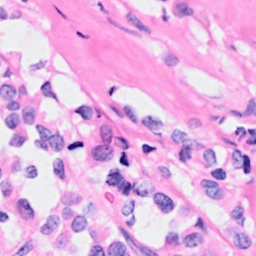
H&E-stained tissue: Breast